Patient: sex M, age 67
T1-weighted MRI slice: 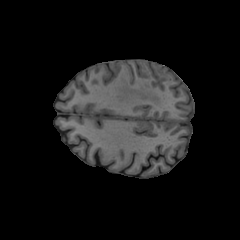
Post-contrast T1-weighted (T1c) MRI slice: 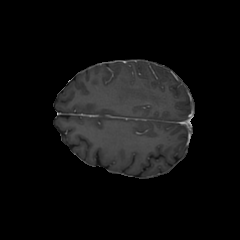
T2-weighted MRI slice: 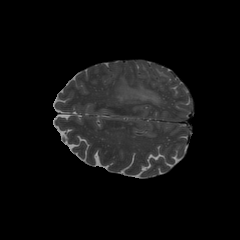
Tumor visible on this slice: yes
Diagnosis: Glioblastoma, IDH-wildtype
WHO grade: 4